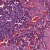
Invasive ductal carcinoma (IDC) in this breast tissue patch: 1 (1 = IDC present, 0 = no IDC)